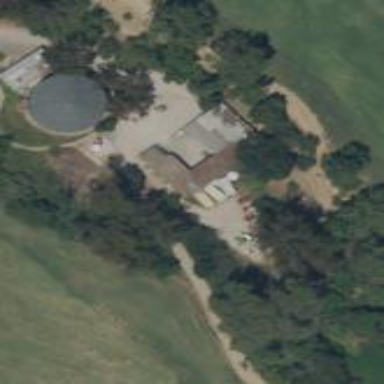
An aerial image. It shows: Bunker on golf course.